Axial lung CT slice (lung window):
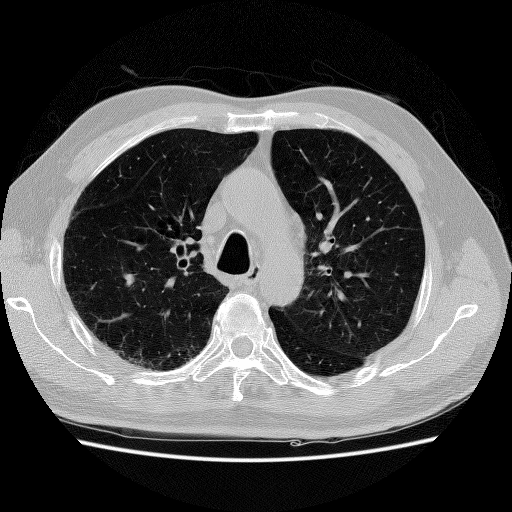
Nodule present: no